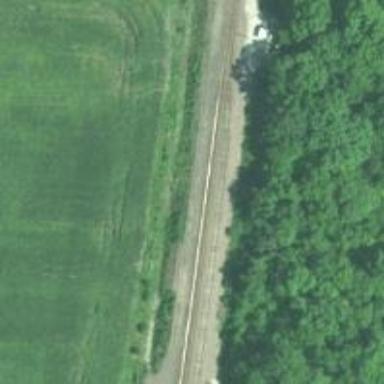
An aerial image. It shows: Railway siding with rails.